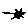
Label: cat